Question: i have two function below with two for loops. in the first one i need the index [i] for both inputs a[i] * b[i], while in the second I need it next to output as well as next to matrix[i].
Why, what is the logic behind these indexing reference [i]?
If I do not index matrix with [i] I get this

'''
def w_sum(a,b):
output = 0
assert(len(a) == len(b))
for i in range(len(a)):
output += (a[i] * b[i])
return output
def vec_mat_mul(vector, matrix):
output = [0, 0, 0]
assert(len(vector) == len(matrix))
for i in range(len(vector)):
output[i] = w_sum(vector, matrix[i])
return output
'''
here are the input variables and dependent function w_sum:
'''
#dataset at the beginning of a game
toes = [8.5, 9.5, 9.9, 9.0]
wlrec = [0.65, 0.8, 0.8, 0.9]
nfans = [1.2, 1.3, 0.5, 1.0]
#inserting one input datapoint of each variable
input = [toes[0], wlrec[0], nfans[0]]
#defining weights
weights = [[0.1, 0.2, -0.1],
[-0.1, 0.1, 0.9],
[0.1, .04, 0.1]]
'''
Might be a very mundane question but I need to get the logic to move on.
Thanks!
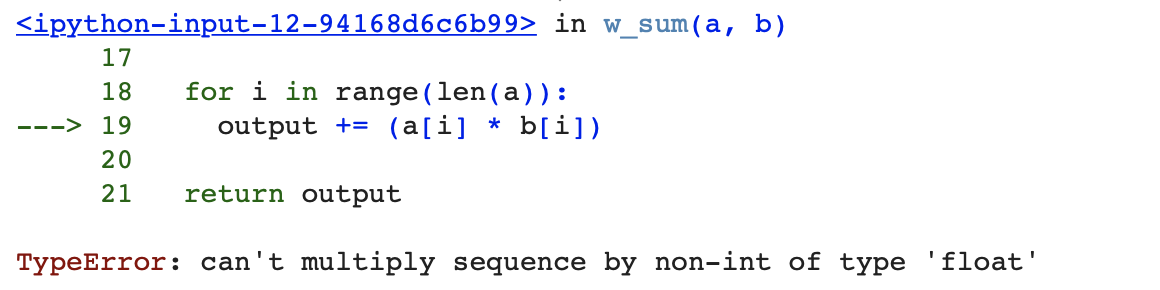
Answer: removing [i] from matrix means you multiplying a list (sequence) of lists with a list of floats, which gives the error message.
I am assuming you are calling 'vec_mat_mul(input, weights)'. You are multiplying a 1d vector (list of floats) by a 2d matrix (list of lists).
Now for the line 'output[i] = w_sum(vector, matrix[i])': If you remove the index '[i]' from 'matrix', it means that you are passing a 'matrix' as a list of lists.
For the line 'output += (a[i] * b[i])' inside 'def w_sum(a,b)': It will perform an element-wise multiplication between floats of the first list and lists of the second list which is undefined, and therefore you will get the error: 'TypeError: can't multiply sequence by non-int of type 'float''. The sequence here is the matrix which is a sequence of lists.
Now for the correct behavior, if you pass 'matrix[i]' in 'output[i] = w_sum(vector, matrix[i])' it means you are passing only an element of the matrix which is a list of floats, therefore you are doing an element-wise multiplication of a list of floats with another list of floats which is what we expect.